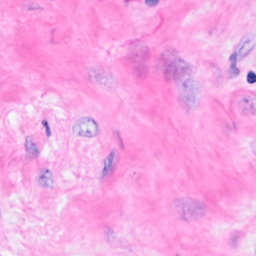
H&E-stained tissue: Breast